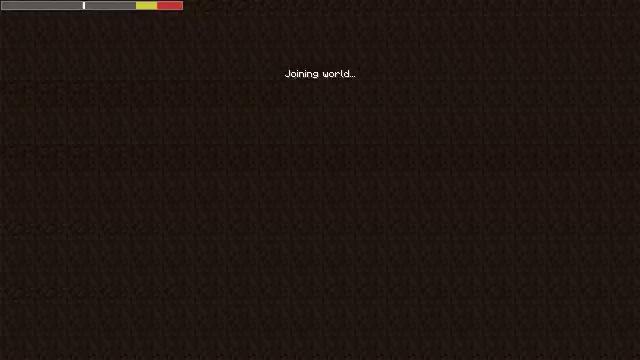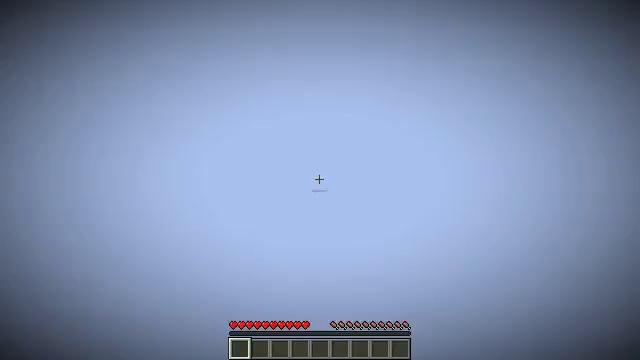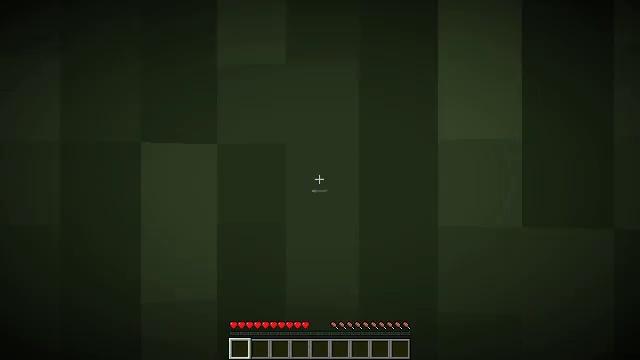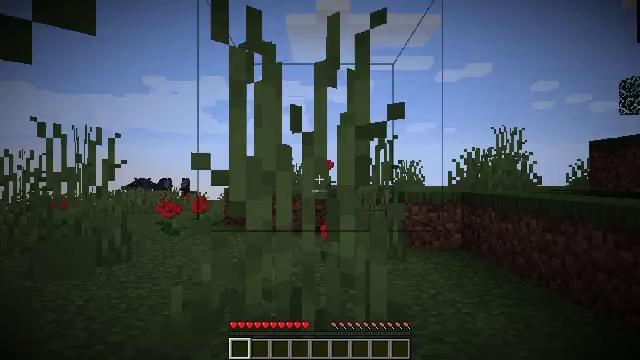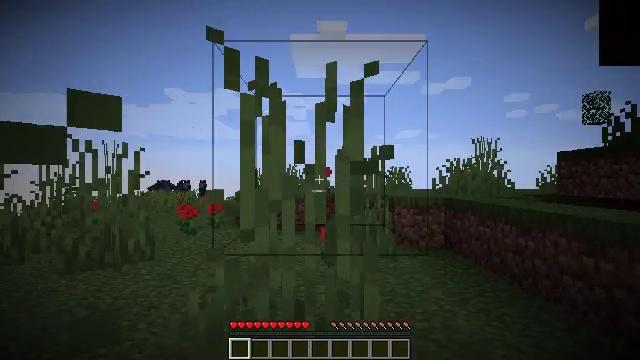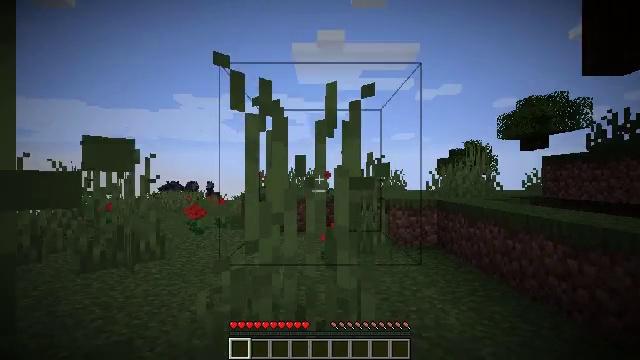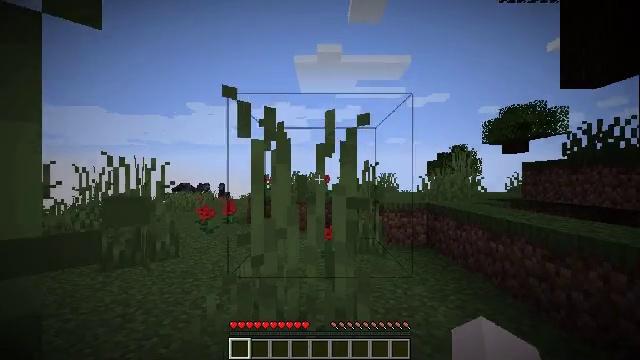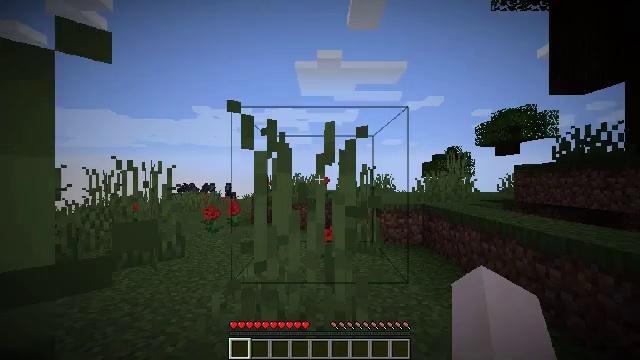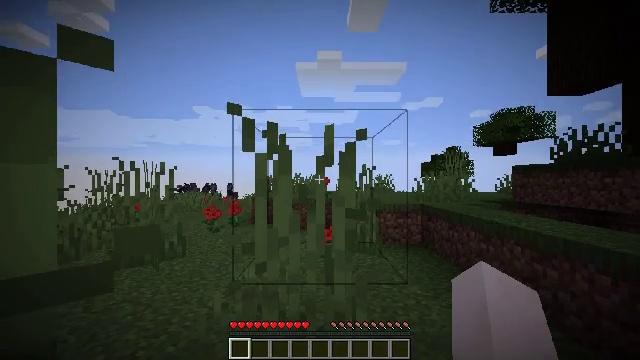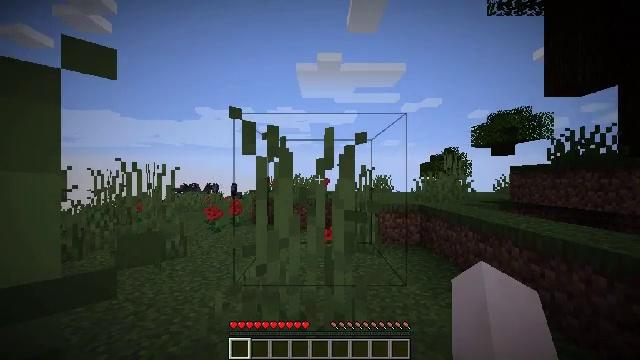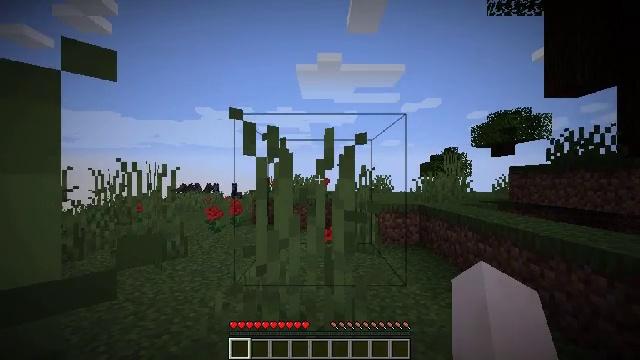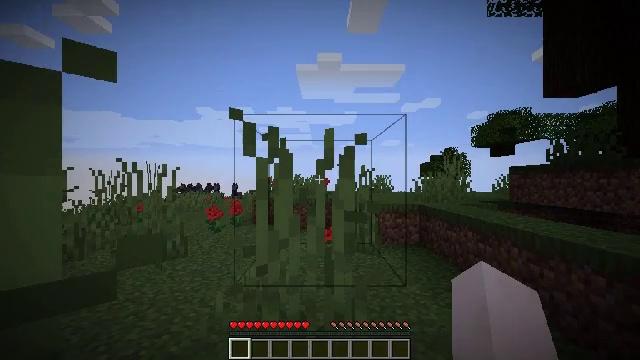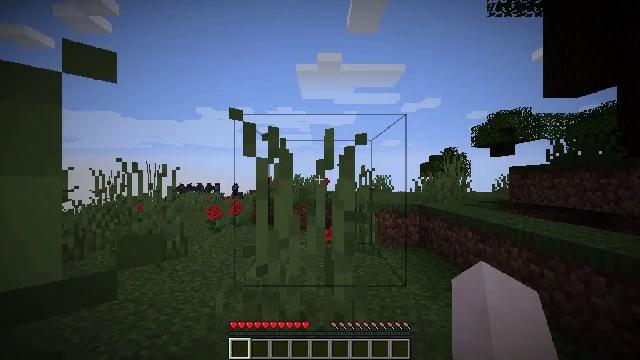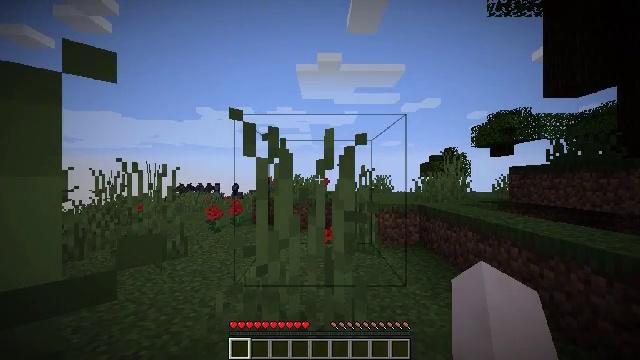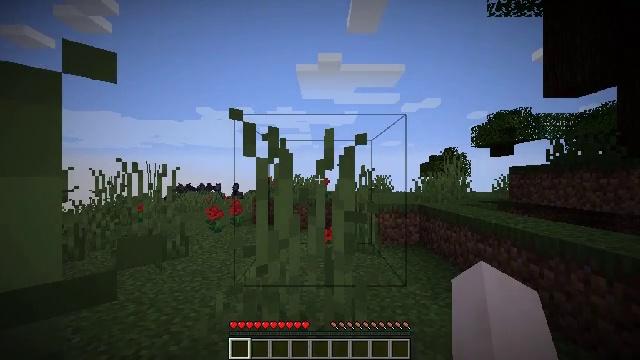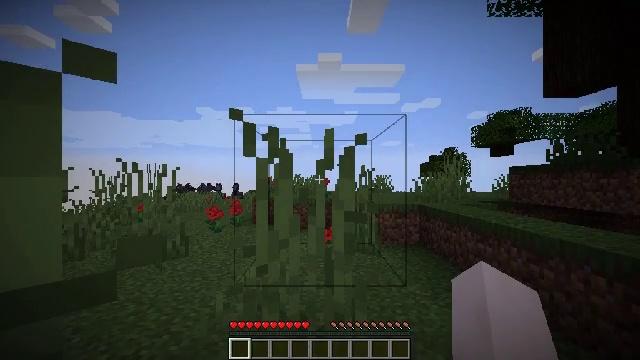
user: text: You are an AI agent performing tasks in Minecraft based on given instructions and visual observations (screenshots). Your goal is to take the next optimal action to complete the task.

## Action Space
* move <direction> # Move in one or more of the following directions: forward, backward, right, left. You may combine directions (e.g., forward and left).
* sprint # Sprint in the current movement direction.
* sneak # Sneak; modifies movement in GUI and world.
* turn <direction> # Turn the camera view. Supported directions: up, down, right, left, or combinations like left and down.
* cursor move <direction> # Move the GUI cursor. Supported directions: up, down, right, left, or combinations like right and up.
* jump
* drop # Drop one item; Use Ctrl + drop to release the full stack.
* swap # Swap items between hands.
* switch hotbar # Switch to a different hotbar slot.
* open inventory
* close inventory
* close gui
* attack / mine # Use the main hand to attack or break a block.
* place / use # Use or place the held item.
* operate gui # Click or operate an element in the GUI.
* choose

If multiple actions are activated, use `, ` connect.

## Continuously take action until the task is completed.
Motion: motion action
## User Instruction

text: Chop down the dark oak log.
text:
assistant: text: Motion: attack / mine
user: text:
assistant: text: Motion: attack / mine
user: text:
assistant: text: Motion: attack / mine
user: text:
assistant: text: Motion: attack / mine
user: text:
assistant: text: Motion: attack / mine
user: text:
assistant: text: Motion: attack / mine
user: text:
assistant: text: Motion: attack / mine
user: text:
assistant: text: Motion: attack / mine
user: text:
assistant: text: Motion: attack / mine
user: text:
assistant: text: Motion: attack / mine
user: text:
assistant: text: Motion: attack / mine
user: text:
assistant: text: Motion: attack / mine
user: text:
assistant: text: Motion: attack / mine
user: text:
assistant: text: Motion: attack / mine
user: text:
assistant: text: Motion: attack / mine
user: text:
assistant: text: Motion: attack / mine
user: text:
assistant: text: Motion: attack / mine
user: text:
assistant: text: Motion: attack / mine
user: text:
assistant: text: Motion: attack / mine
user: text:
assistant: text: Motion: attack / mine
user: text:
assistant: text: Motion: attack / mine
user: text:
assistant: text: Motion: attack / mine
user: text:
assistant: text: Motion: attack / mine
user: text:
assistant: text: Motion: attack / mine
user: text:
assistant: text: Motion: attack / mine
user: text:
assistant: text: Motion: attack / mine
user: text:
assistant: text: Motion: attack / mine
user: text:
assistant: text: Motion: attack / mine
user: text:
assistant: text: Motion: attack / mine
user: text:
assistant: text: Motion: turn up, attack / mine